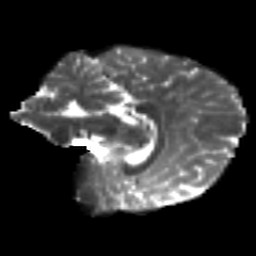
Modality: T2w
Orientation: sagittal
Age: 30
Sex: female
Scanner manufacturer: siemens
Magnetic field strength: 3 T
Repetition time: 8.8 s
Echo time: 0.085 s